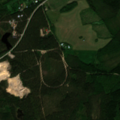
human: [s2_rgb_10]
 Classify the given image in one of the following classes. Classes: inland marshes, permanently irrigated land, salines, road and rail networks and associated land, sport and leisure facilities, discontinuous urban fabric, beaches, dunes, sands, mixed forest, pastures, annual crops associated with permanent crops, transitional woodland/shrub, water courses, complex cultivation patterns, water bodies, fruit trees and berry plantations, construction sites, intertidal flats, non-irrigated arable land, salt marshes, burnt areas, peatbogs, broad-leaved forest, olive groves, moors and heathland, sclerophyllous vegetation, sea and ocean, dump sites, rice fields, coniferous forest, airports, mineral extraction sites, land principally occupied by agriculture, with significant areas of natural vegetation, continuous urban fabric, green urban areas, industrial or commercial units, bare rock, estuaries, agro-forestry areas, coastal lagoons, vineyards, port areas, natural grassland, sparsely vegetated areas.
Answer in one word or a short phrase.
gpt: mineral extraction sites, land principally occupied by agriculture, with significant areas of natural vegetation, coniferous forest, mixed forest, transitional woodland/shrub